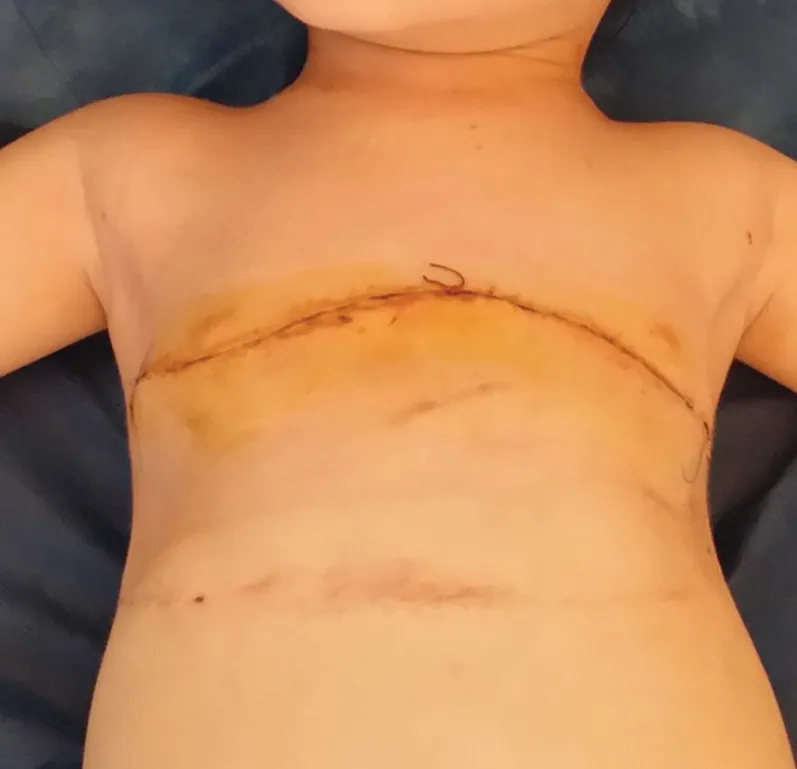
Front view of the child's chest immediately after the second operation (correction of the bell-shaped chest wall).
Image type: medical_photograph (other_medical_photograph)